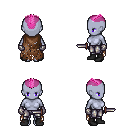
a pixel art fantasy rpg character, female body template, dark elf, purple skin, brown tattered cape, metal pants, pink short mohawk hairstyle, metal gloves, black shoes, dagger, four views (front, back, left, right), 2x2 character sprite sheet, small pixel art, hard edges, no anti-aliasing